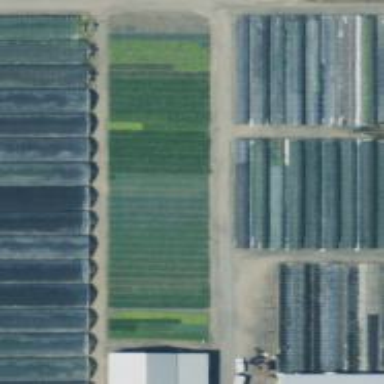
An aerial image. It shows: Area dedicated to greenhouse horticulture.